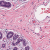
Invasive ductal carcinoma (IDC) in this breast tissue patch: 0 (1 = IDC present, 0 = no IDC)